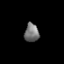
Tissue: prostate
Cell type: T cells
Senescence score: 0.3487
Nuclear area (px): 259
Mean DAPI intensity: 116.838